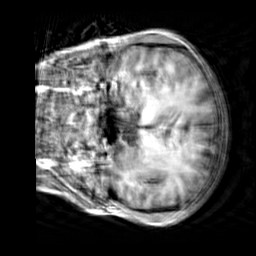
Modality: T1w
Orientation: coronal
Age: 30
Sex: female
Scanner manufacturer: siemens
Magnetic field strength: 3 T
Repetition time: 2.3 s
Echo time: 0.00303 s